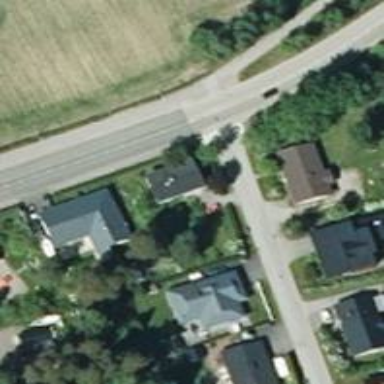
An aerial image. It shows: Road with "give way" sign.